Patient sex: F
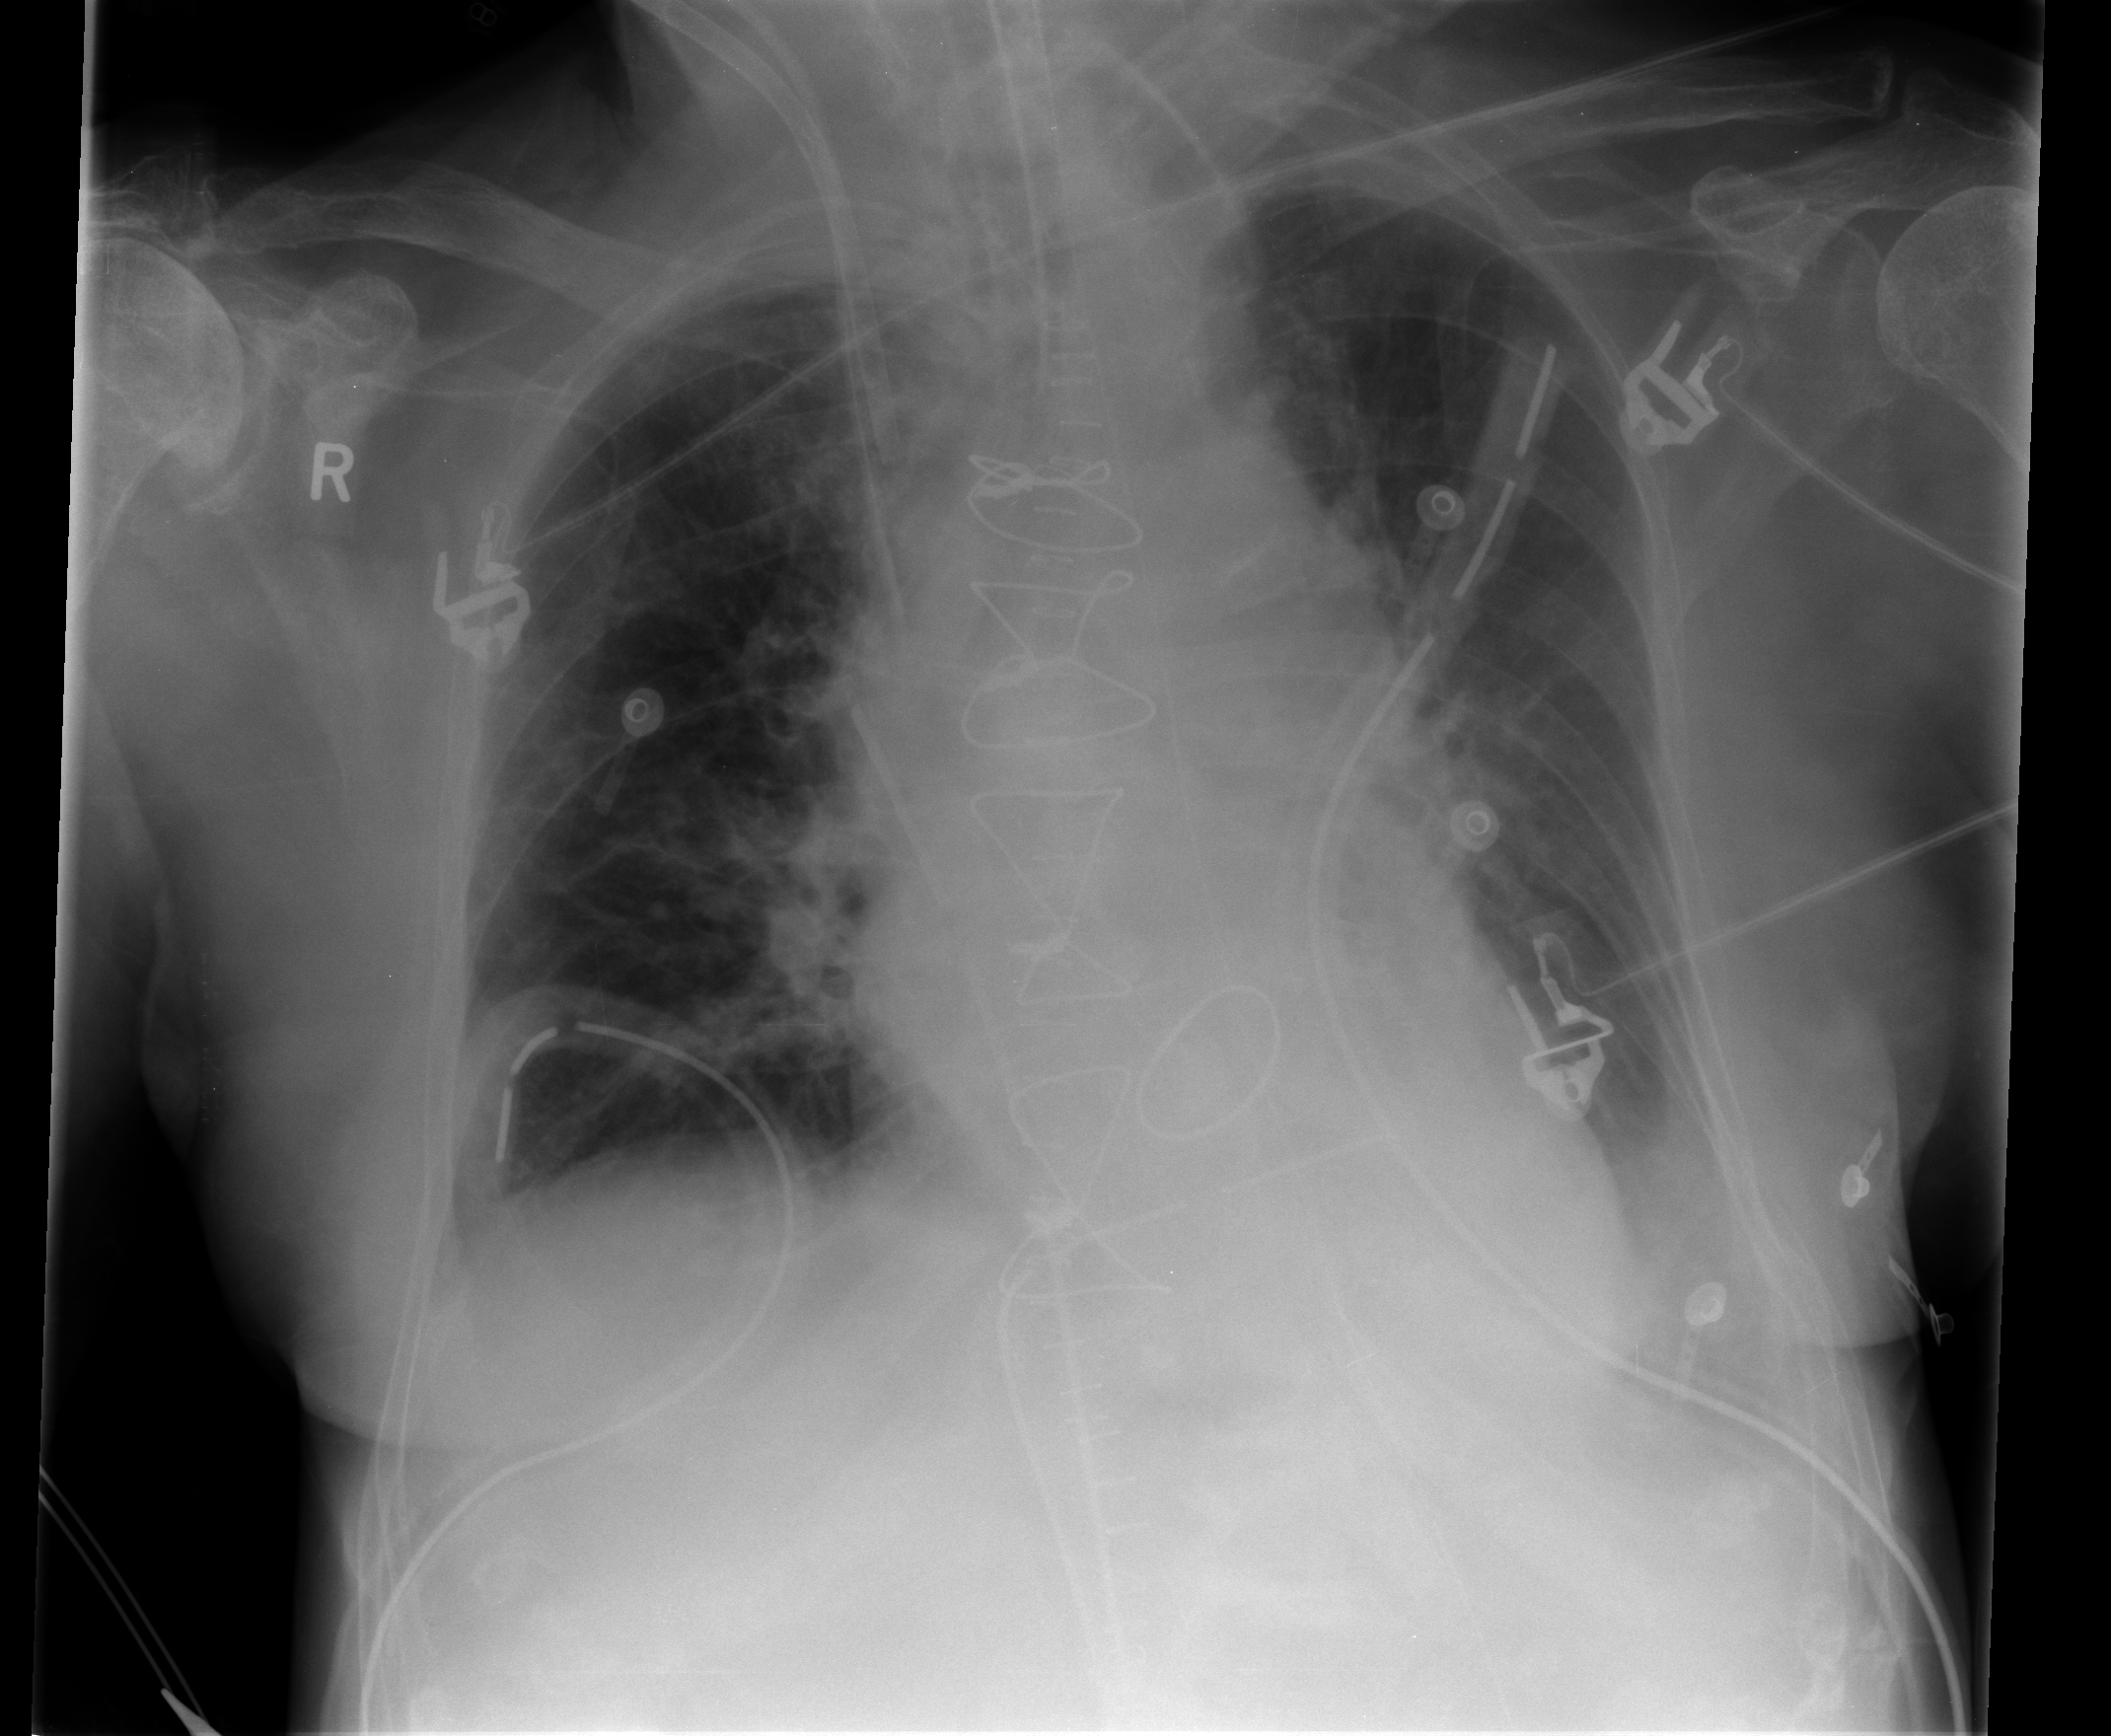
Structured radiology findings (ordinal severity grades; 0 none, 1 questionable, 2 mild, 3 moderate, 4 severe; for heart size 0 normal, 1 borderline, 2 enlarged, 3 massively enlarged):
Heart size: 0
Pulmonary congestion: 2
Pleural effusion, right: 1
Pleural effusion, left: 2
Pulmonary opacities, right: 0
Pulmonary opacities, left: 0
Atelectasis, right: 2
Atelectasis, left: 2